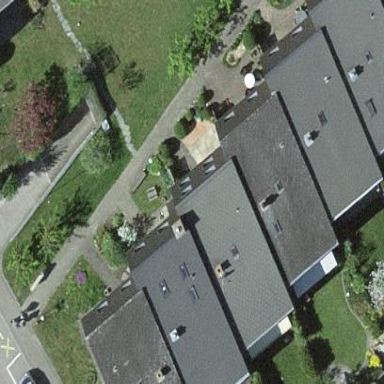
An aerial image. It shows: Simple house.